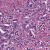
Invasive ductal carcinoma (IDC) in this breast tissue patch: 1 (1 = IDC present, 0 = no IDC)